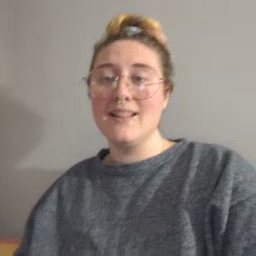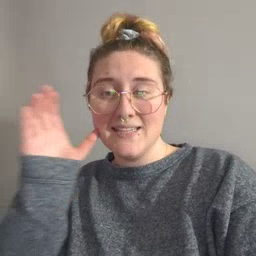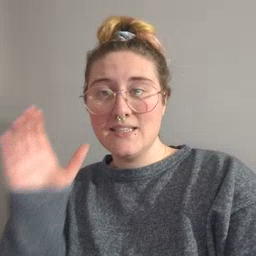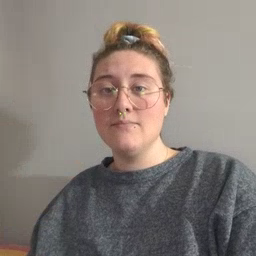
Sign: listen